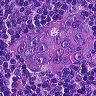
Metastatic tissue present: yes